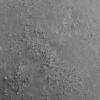
Atmospheric dust classification: not_dusty